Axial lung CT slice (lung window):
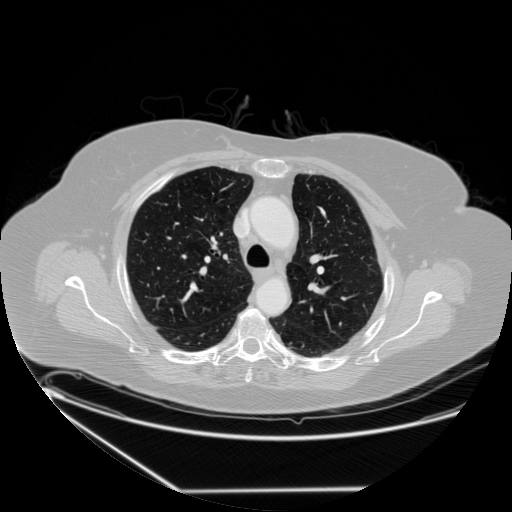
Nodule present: no